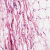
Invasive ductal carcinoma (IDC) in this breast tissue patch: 0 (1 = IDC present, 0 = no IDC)